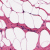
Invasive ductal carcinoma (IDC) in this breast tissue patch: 0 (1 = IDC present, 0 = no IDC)